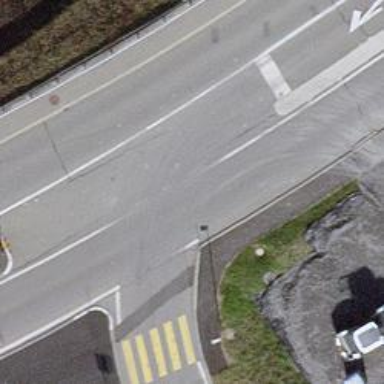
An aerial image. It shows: Asphalt road at the secondary link level.